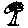
Label: tree